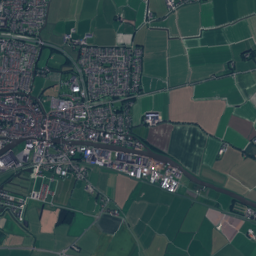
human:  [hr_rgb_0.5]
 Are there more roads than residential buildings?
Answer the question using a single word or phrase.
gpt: no

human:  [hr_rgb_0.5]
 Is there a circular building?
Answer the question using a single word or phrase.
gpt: yes

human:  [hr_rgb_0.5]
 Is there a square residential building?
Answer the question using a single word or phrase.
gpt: yes

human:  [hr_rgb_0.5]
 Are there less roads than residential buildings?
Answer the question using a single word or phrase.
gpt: yes

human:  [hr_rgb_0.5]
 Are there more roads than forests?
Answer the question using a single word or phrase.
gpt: yes

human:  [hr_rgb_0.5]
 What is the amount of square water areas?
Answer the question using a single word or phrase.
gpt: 10

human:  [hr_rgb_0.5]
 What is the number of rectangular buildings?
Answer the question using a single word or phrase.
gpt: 2436

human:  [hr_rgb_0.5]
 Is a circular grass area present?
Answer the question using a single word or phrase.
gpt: no

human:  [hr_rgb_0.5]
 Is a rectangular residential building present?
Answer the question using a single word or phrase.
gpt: yes

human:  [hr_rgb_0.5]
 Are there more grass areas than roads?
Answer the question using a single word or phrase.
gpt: no

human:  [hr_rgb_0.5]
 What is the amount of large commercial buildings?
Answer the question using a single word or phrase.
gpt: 4

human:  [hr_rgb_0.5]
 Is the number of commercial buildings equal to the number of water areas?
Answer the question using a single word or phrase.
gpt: no

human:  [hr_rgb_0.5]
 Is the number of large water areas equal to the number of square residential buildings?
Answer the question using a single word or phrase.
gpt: no

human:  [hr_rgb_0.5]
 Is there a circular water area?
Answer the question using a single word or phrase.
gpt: yes

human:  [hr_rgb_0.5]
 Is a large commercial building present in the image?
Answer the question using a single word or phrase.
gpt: yes

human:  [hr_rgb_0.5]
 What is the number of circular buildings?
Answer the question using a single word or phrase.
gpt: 13

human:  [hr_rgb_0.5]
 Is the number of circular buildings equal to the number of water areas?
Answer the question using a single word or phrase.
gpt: no

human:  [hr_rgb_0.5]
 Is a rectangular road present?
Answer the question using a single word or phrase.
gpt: no

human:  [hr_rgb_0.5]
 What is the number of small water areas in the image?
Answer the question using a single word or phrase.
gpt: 35

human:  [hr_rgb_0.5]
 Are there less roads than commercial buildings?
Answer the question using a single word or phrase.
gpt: no

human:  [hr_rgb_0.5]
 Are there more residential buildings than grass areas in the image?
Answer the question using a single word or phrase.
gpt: yes

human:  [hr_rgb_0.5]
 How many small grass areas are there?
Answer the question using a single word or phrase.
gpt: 55

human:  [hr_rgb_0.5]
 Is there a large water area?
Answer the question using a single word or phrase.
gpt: yes

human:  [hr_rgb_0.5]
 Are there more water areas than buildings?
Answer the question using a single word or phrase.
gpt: no

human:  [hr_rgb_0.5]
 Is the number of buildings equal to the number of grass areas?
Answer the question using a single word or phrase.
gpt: no

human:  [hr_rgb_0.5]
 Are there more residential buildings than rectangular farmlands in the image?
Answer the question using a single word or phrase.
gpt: yes

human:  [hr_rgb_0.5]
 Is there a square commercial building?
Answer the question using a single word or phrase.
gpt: no

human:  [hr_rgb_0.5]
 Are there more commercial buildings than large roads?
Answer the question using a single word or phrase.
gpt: yes

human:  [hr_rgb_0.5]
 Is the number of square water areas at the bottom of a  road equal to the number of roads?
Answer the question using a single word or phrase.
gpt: no

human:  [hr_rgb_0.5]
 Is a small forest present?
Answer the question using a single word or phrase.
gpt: yes

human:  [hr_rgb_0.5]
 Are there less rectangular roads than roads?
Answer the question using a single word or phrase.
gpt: yes

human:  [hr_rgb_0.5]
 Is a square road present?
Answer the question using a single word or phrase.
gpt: no

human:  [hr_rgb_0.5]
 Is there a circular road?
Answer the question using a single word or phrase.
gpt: no

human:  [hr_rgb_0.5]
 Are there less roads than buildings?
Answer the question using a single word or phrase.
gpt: yes

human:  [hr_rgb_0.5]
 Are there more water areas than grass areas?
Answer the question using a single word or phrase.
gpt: no

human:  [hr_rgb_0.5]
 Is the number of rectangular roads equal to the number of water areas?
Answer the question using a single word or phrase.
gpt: no